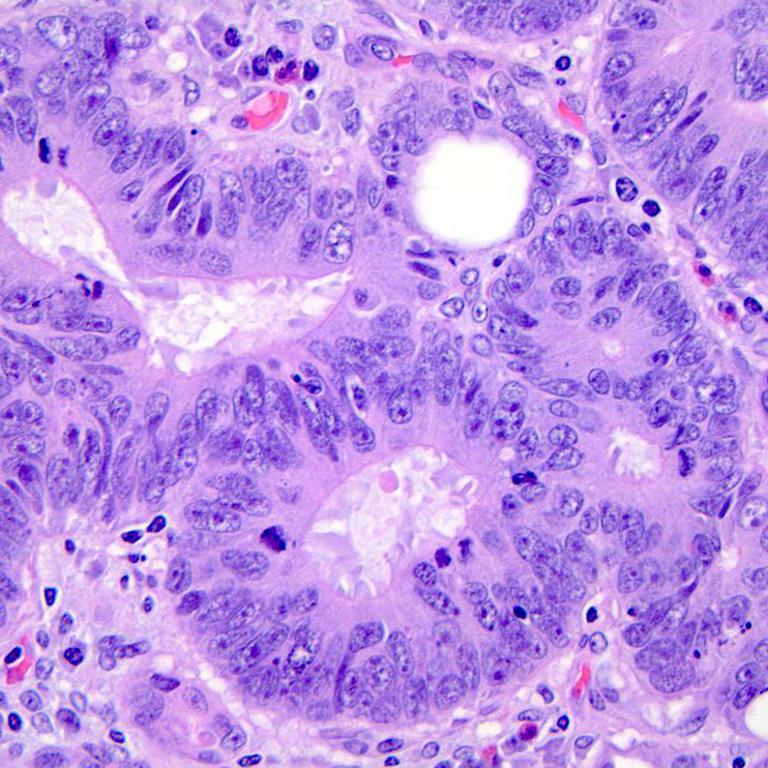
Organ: colon
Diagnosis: adenocarcinomas